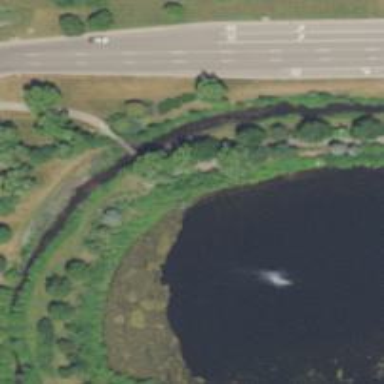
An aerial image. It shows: Path on bridge.